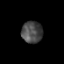
Tissue: prostate
Cell type: B cells
Senescence score: 0.702
Nuclear area (px): 445
Mean DAPI intensity: 74.337